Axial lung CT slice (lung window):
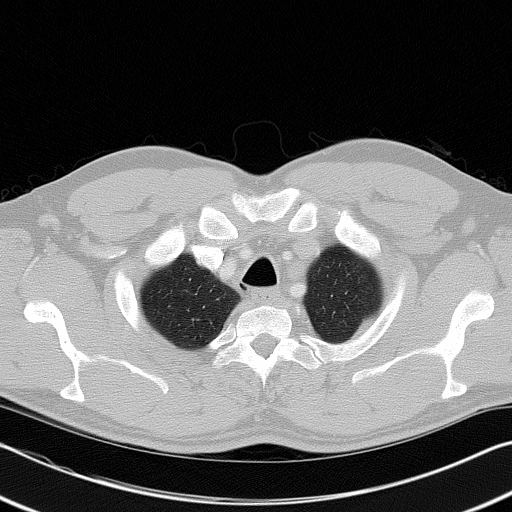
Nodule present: no